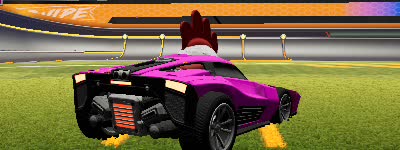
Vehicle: breakout